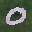
Label: 0